Field crop: maize
Growth stage: 2
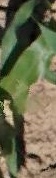
Species: maize